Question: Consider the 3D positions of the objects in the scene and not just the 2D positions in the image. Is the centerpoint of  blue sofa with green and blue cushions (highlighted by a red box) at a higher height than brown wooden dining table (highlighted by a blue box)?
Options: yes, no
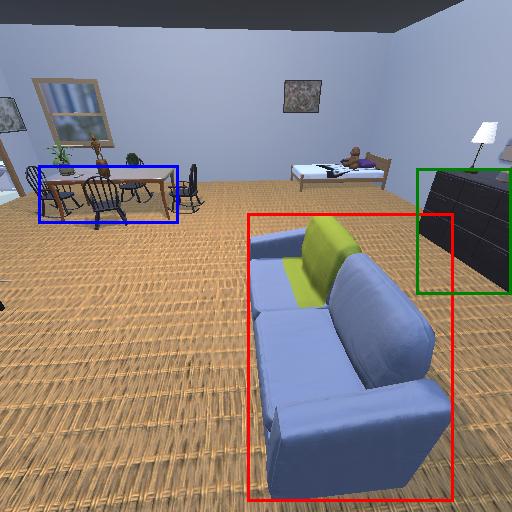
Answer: yes